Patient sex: F
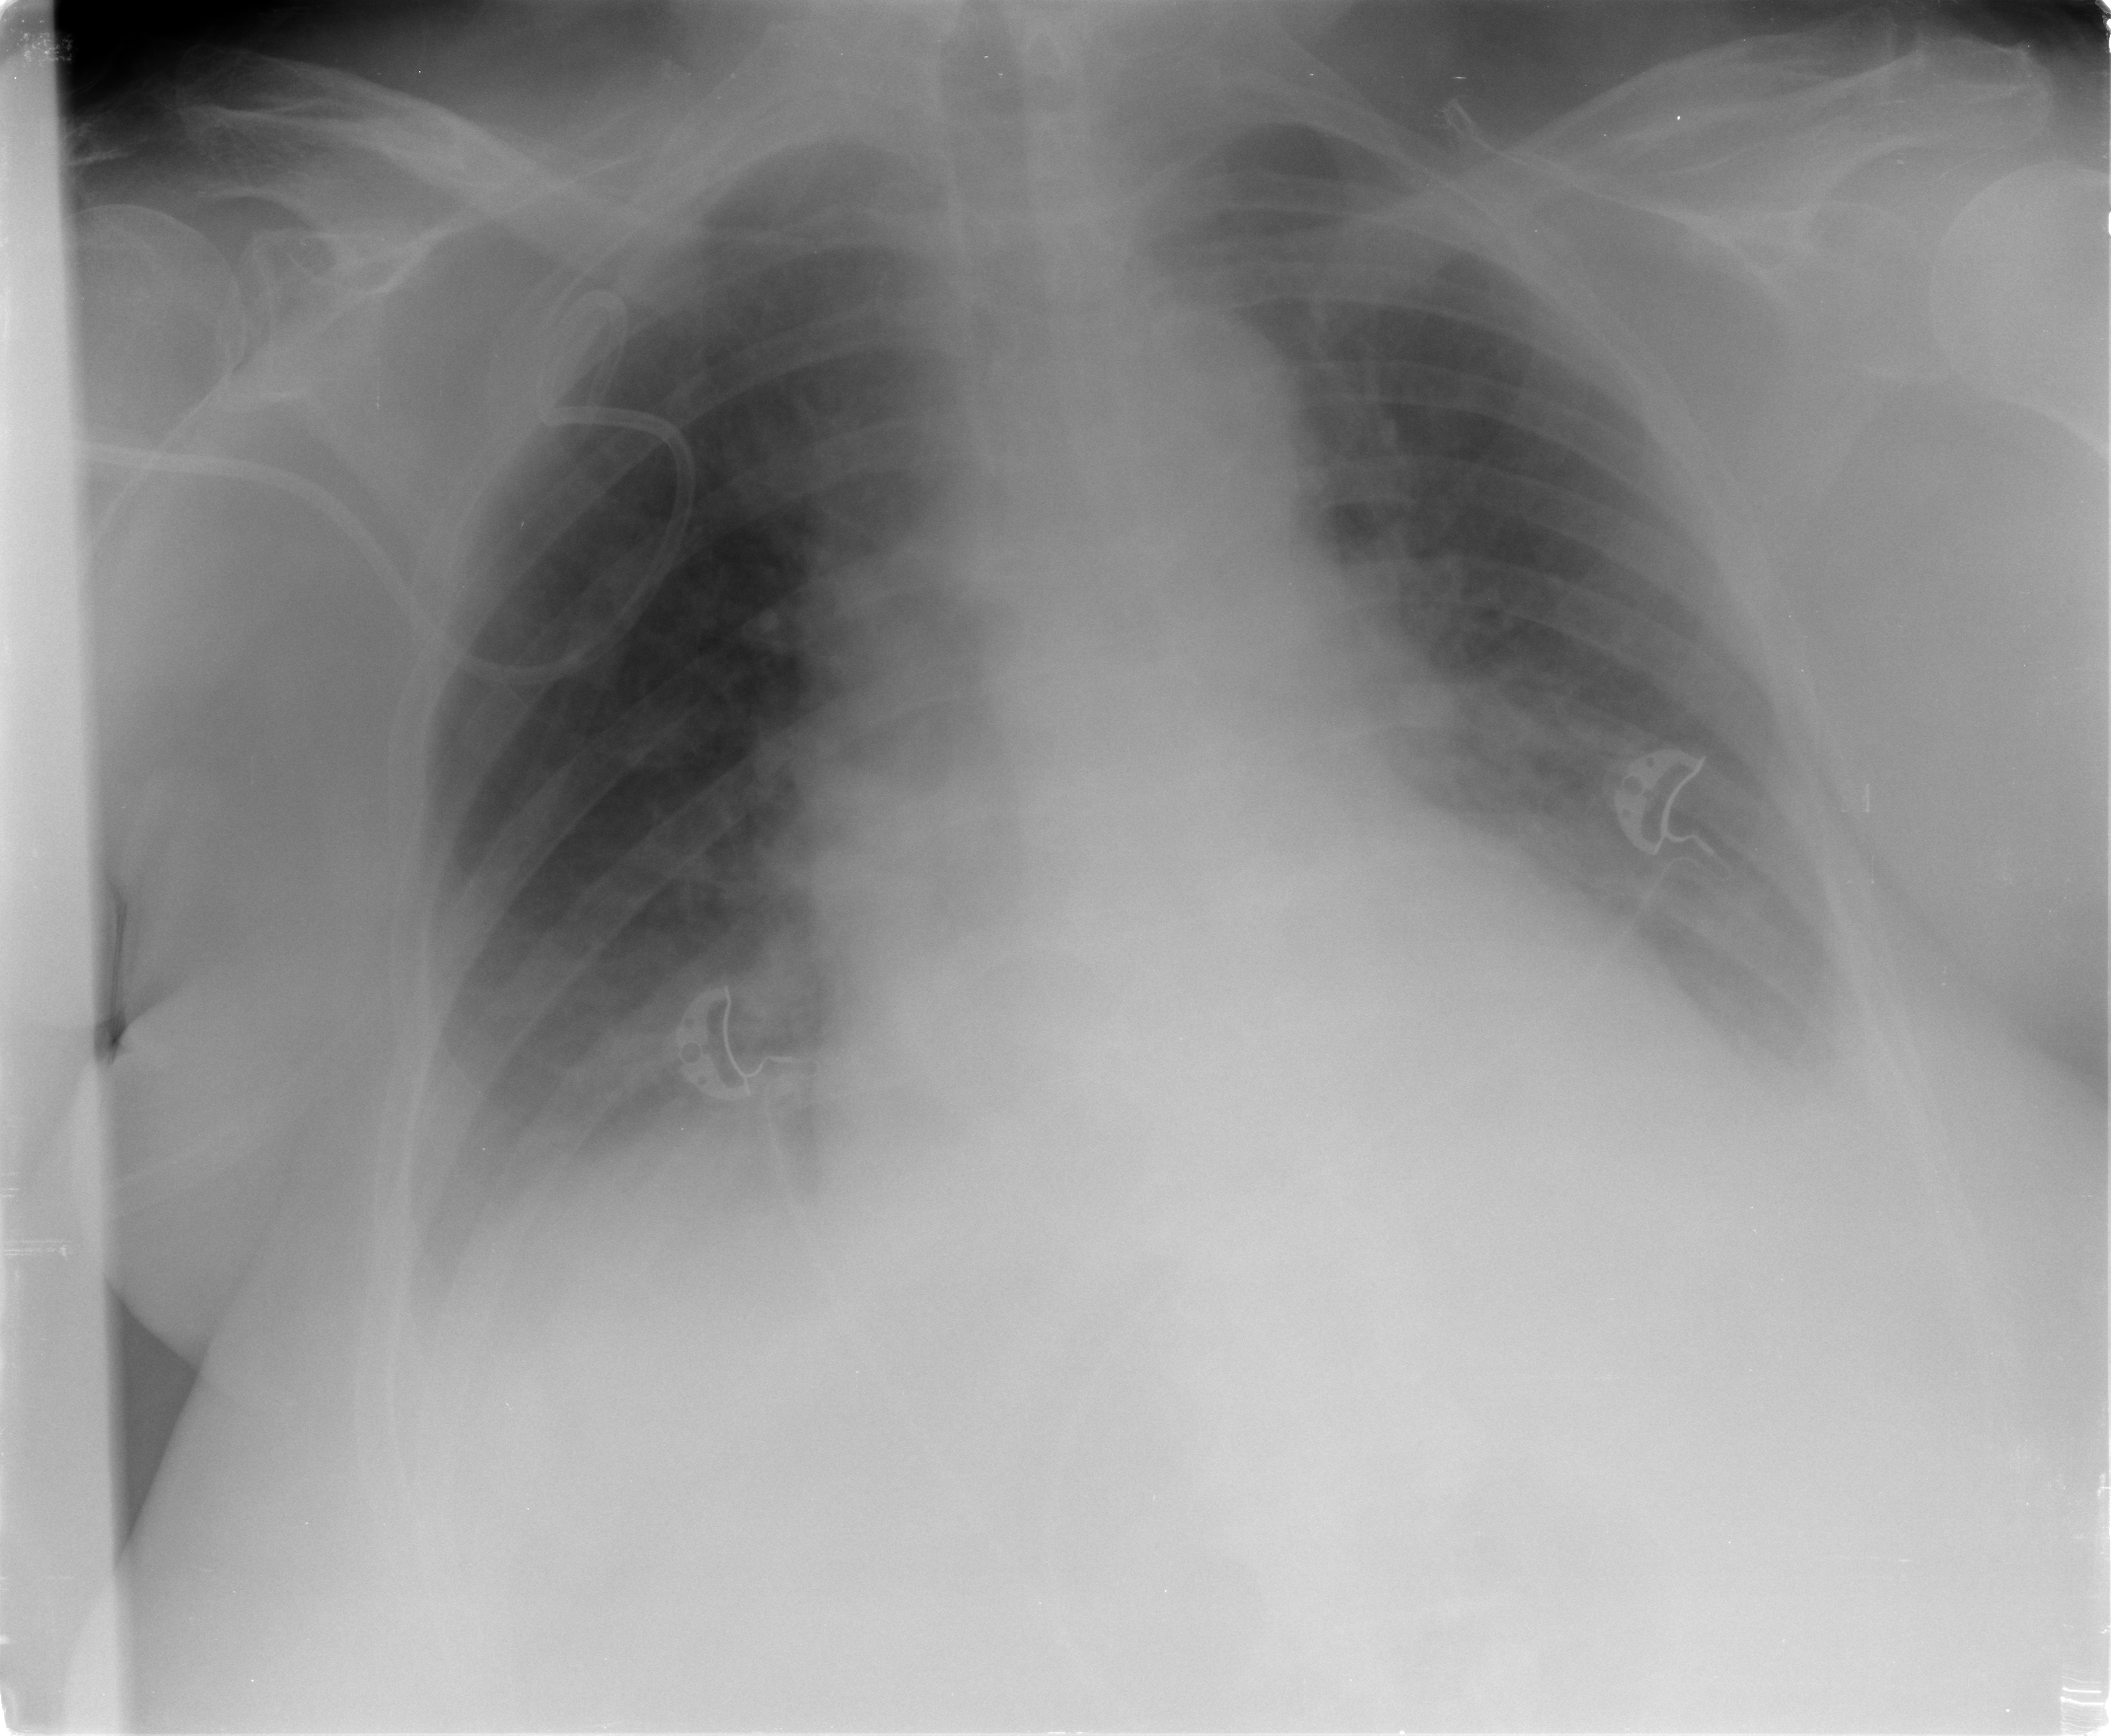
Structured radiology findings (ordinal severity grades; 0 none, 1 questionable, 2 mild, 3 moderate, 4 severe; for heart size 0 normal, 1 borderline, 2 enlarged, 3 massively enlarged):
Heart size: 2
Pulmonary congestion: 2
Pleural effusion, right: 2
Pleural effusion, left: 2
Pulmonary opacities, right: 2
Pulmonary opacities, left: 2
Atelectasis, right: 2
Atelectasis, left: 3